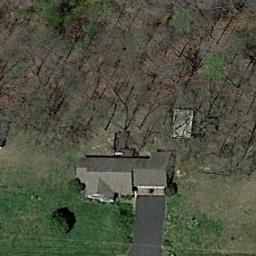
Label: residential